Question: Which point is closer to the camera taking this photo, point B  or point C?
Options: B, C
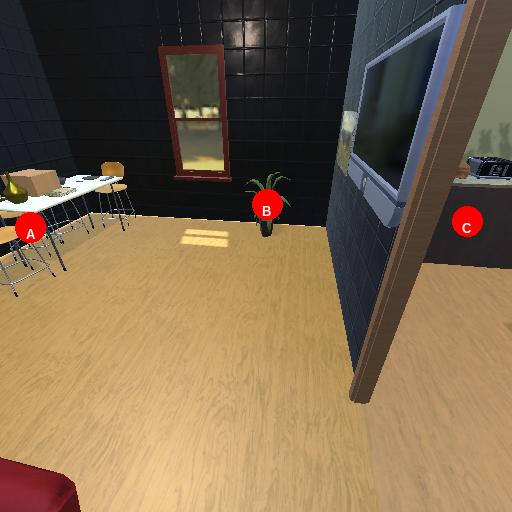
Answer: B